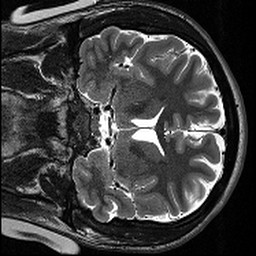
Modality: T2w
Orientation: coronal